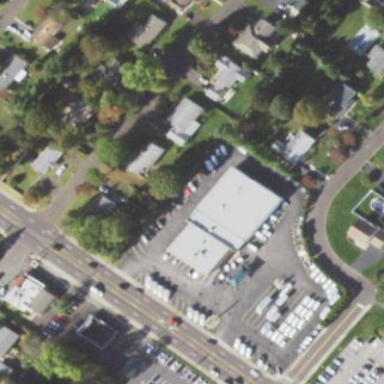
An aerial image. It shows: Building used for storage rental.